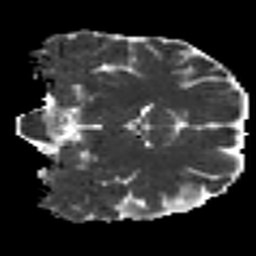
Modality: MD
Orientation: coronal
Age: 22
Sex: female
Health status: healthy
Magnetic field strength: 3 T
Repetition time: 8.4 s
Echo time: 0.0926 s